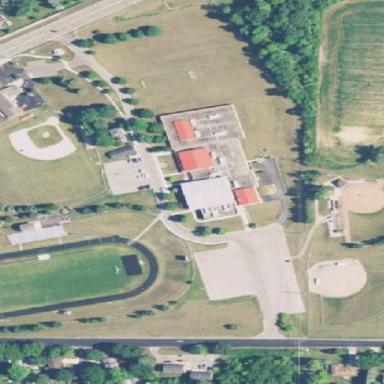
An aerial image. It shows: School building.